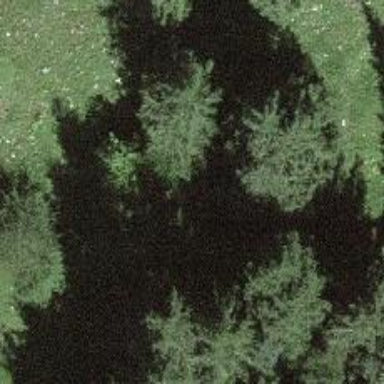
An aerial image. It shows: Single tag "natural: tree."